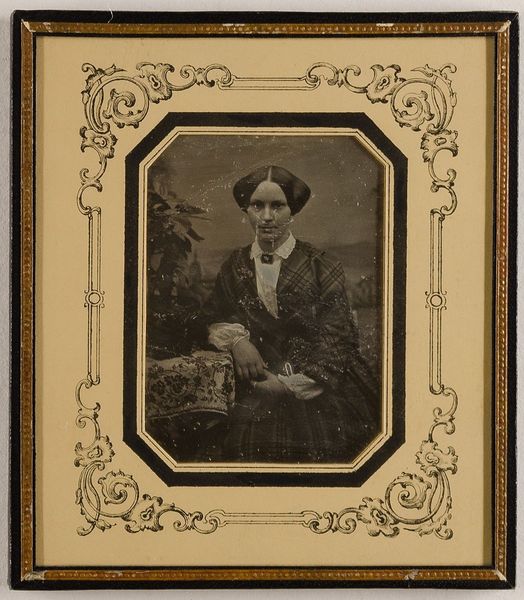
Titel: Mathilde Hastedt, geb. Bousset (geb. 1830)
Künstler: Julius Böhm
Standort: Hamburg
Institution: Museum für Kunst und Gewerbe Hamburg
Schlagwörter: frau, portrait, figur, foto, fotografie, photographie, photo, lichtbild, daguerreotypie, bildwerke, angewandte und bildende kunst, hessische systematik, porträt, porträtfotografie, porträtphotographie, hüftbild